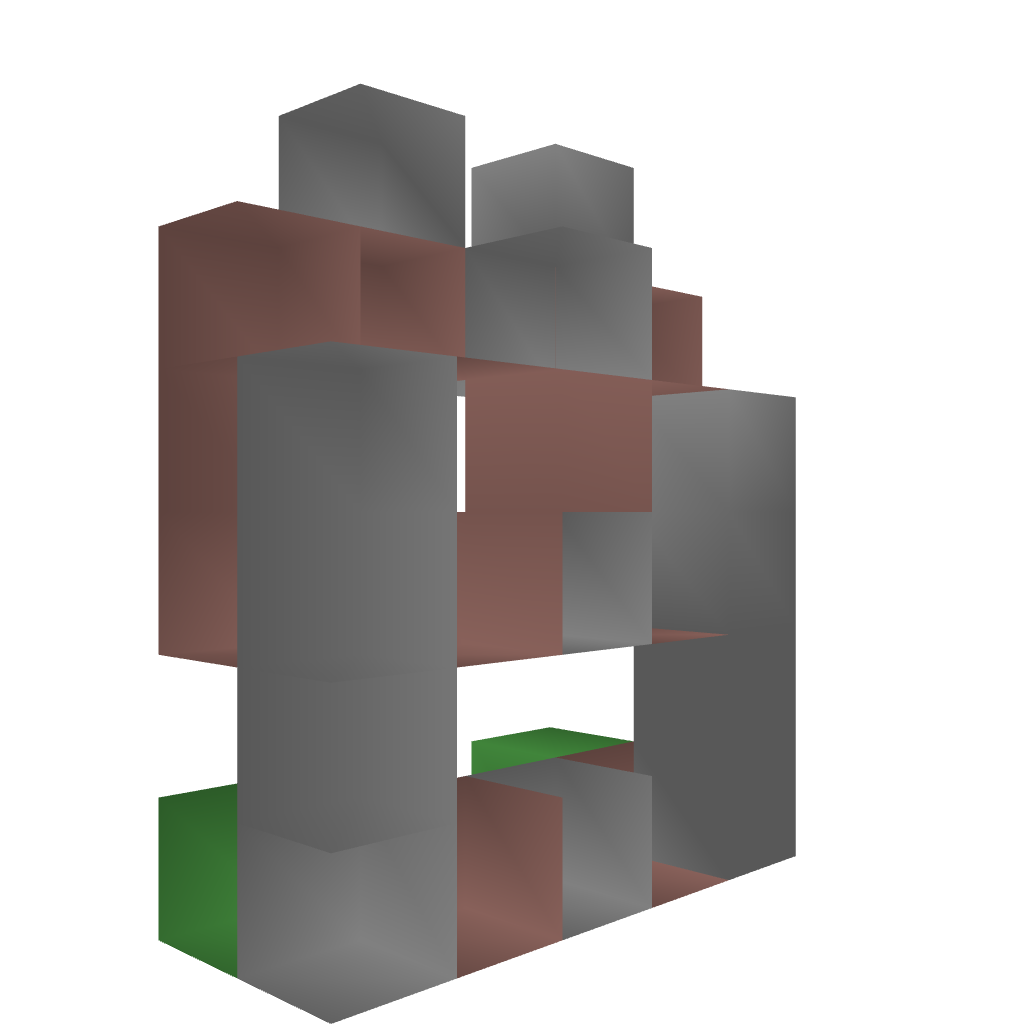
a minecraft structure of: Medieval Fisherman's House bad low quality